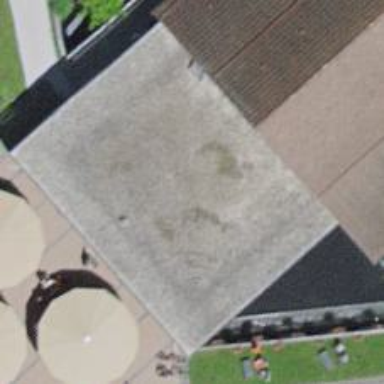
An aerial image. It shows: Restaurant.